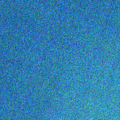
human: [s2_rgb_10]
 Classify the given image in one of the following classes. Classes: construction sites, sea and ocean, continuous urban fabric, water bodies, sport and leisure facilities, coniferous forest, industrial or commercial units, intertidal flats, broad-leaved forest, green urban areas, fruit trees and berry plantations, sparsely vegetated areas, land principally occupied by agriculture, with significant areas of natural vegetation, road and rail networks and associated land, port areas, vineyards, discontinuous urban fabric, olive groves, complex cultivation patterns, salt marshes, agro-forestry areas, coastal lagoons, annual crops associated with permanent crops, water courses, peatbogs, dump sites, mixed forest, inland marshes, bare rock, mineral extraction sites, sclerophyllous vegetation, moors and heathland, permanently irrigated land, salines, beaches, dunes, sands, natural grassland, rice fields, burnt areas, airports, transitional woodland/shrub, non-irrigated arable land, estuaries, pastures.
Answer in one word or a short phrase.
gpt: sea and ocean